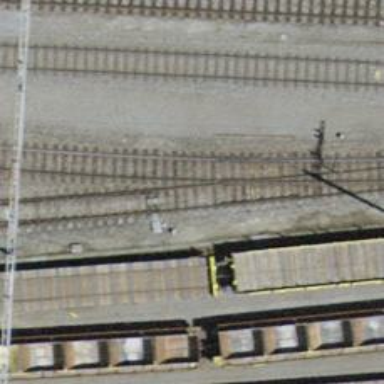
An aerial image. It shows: Railway switch.